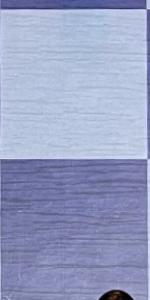
Label: Empty